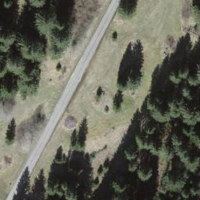
EUNIS habitat code: 43
Species observed at this site:
Dactylorhiza majalis
Caltha palustris